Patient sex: M
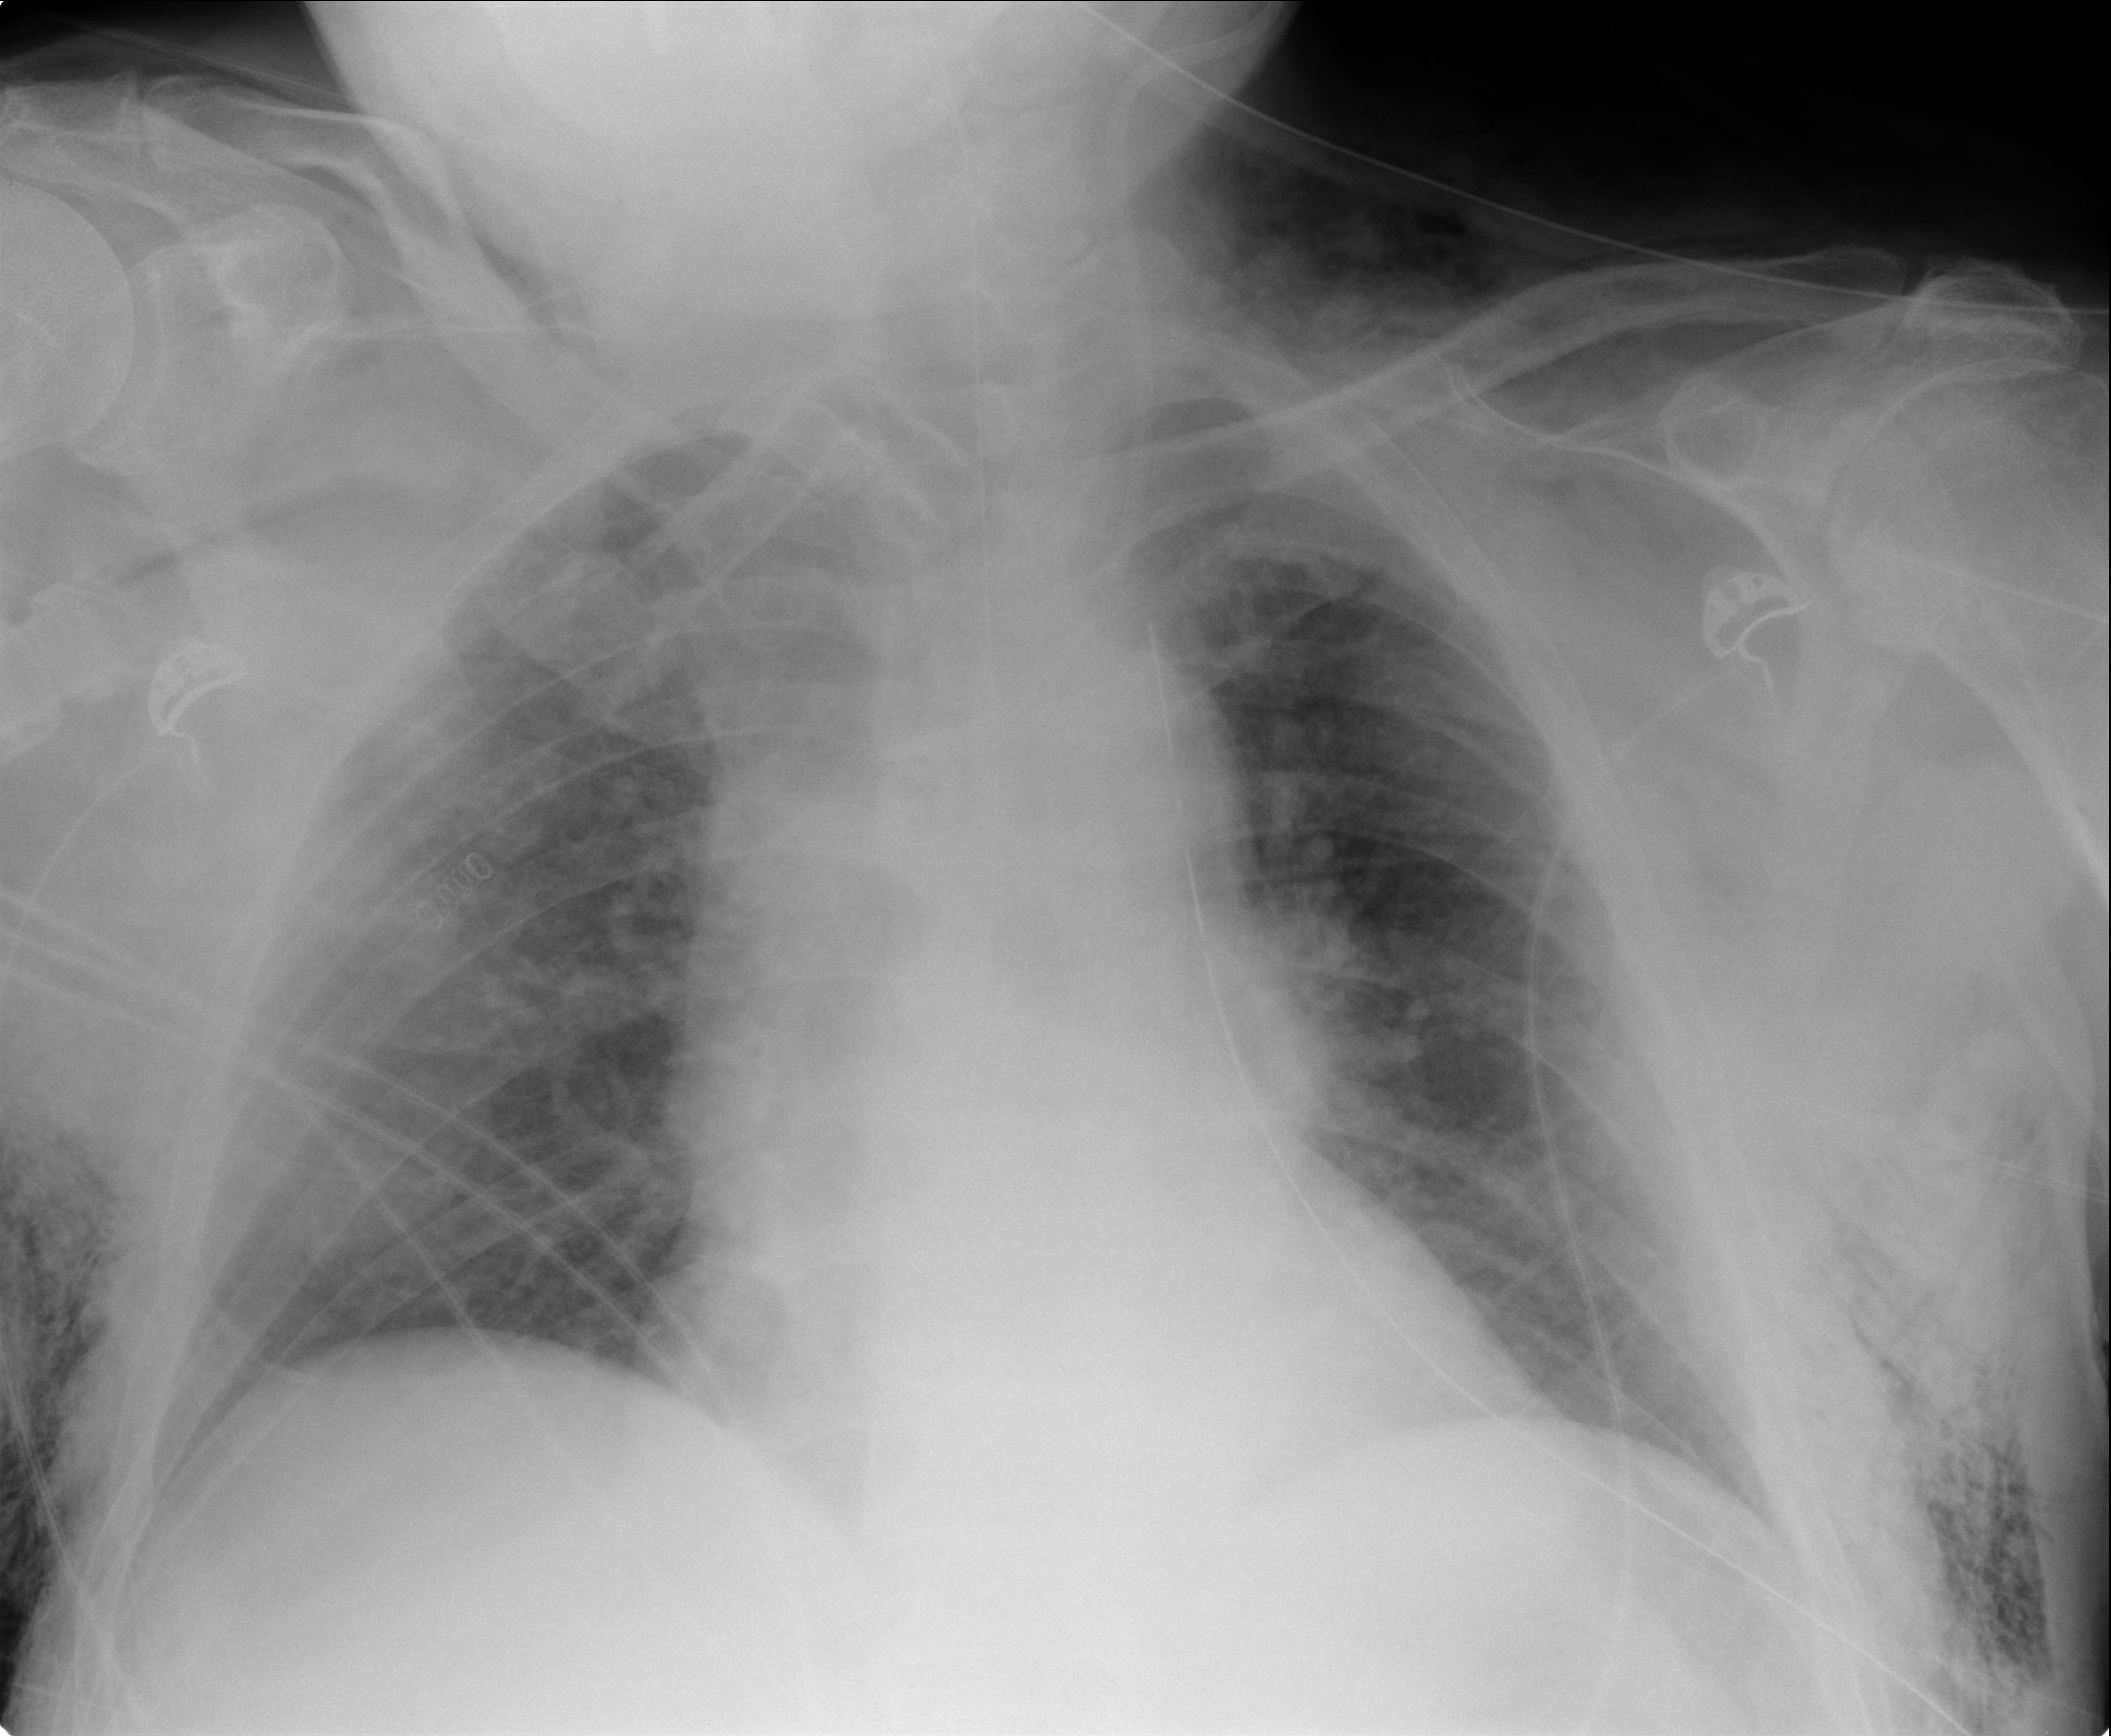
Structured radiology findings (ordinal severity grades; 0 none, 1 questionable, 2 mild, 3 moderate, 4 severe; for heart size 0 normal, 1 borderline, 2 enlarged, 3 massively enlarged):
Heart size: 2
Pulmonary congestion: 2
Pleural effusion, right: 0
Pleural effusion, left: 0
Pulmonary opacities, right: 0
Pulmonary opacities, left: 0
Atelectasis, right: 0
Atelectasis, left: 0